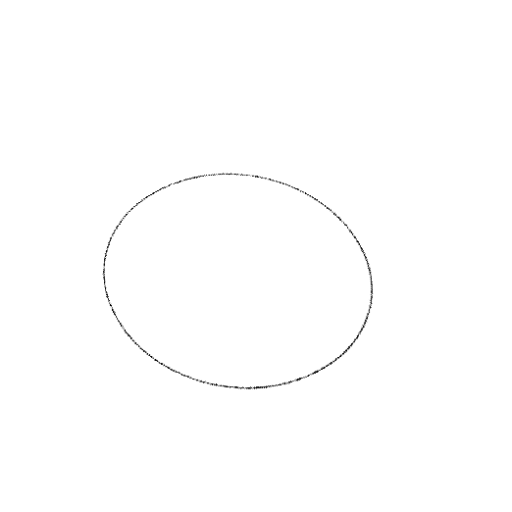
Crossing number: 0